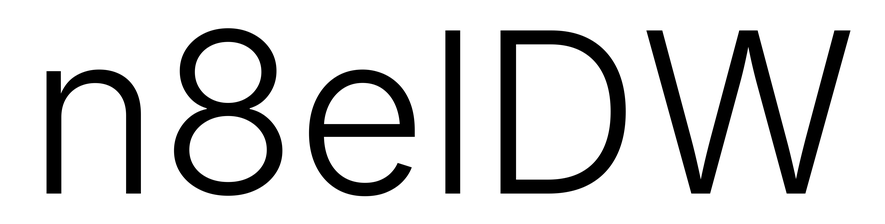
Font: Inter_Light